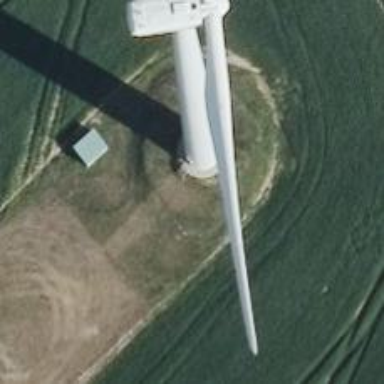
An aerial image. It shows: Wind generator powered by wind. The generator type is horizontal axis and it uses wind turbines.